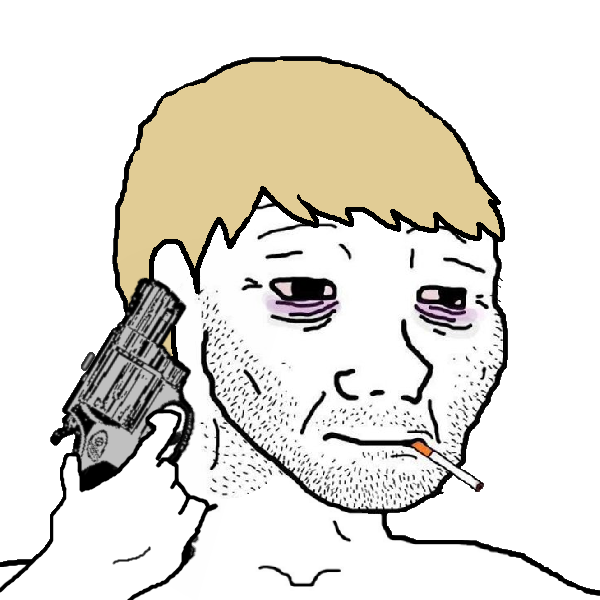
Label: 5_Doomer